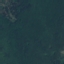
Label: Forest